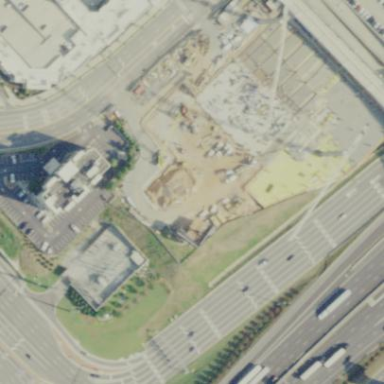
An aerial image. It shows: Office building.